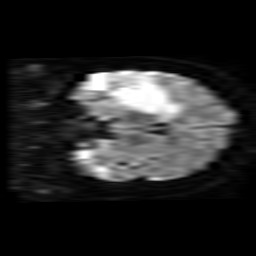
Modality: TRACE
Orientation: coronal
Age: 31
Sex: female
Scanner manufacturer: philips
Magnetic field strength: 1.5 T
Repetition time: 4.81 s
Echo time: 0.07764 s